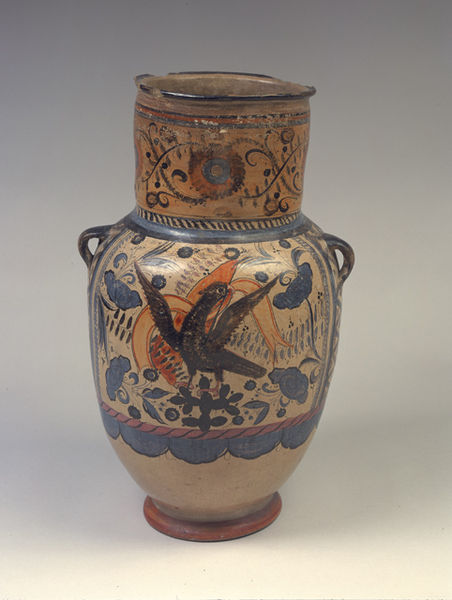
Titel: Water Jar (Tinaja)
Standort: Amherst (Massachusetts, USA)
Institution: Mead Art Museum, Amherst College
Schlagwörter: beige, blau, blue, red, black, gray, old, painting, yellow, flowers, pattern, picture, brown, pot, vase, flower, cloud, clouds, stone, orange, water, plants, decoration, bird, tail, eagle, model, photo, wings, wind, urn, ancient, leaves, neck, antique, design, renaissance, coloured, ornaments, foot, lines, floral, vessel, cup, mug, sunflower, paint, persian, vogel, pottery, beak, artifact, tan, round, jug, photograph, painted, dirty, krug, stein, egypt, glazed, antic, phoenix, handles, ceramics, henkel, verzierung, flora, jar, crow, clauds, damaged, chipped, handle, rabe, potter, ton, rim, black bird, banana, handholds, little handles, urne, pott, decoration\, ode, handmade, bidr